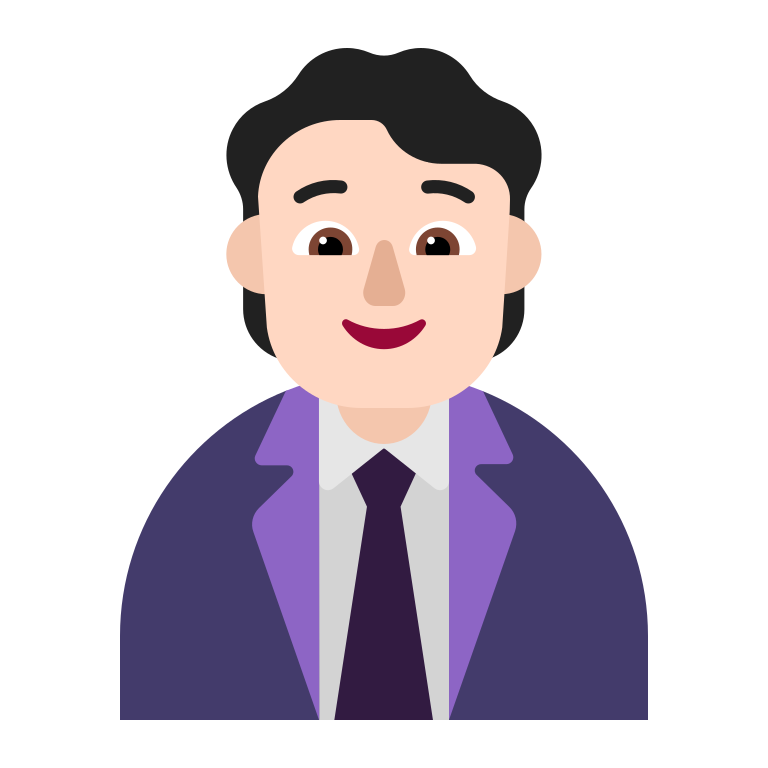
office worker flat light